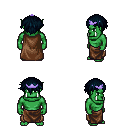
a pixel art fantasy rpg character, male body template, orc, green skin, brown cape, robe skirt, raven short bangs hairstyle, purple tiara, four views (front, back, left, right), 2x2 character sprite sheet, small pixel art, hard edges, no anti-aliasing